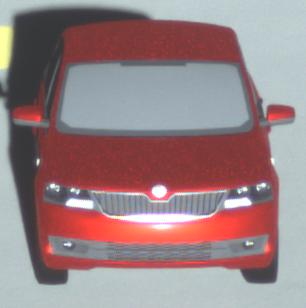
Make: Skoda
Model: Rapid
Detailed model: Rapid 1.2 Active Limousine
Model produced from: 2012/10
Model produced until: 2015/04
Doors: 5
Color: red
Road condition: dry road
Daytime: sunrise or sunset
Contrast: high contrast